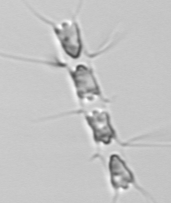
Label: Chaetoceros_didymus